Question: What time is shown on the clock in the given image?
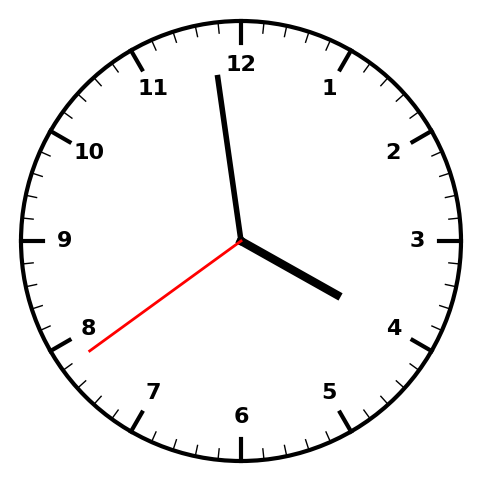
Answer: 03:58:39